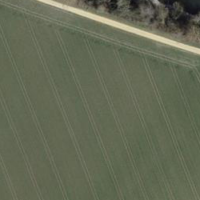
EUNIS habitat code: 52
Species observed at this site:
Brassica napus